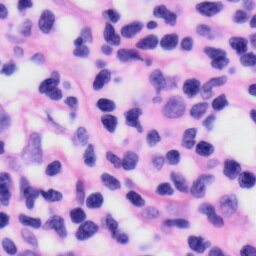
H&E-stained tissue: Skin